Interaction volume radius: 10 \u00c5
Interaction volume height: 10 \u00c5
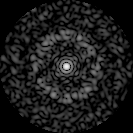
Disorder parameter: 0.8551